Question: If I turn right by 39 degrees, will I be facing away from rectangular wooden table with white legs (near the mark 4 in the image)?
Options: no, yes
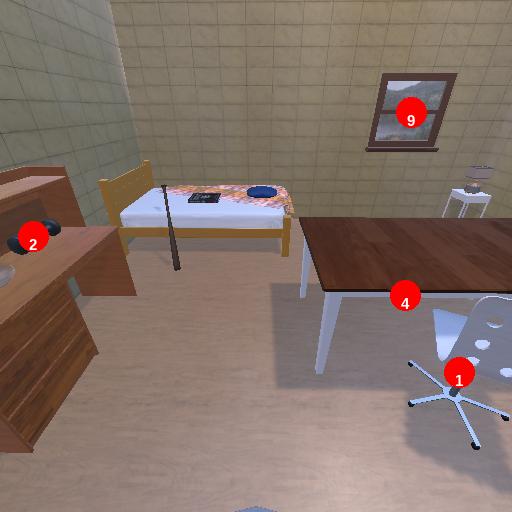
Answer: no